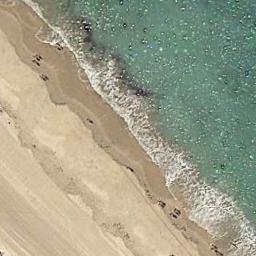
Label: beach